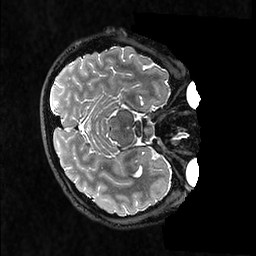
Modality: T2w
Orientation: axial
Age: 24
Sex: female
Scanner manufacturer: ge
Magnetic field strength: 3 T
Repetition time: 3.202 s
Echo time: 0.0669 s